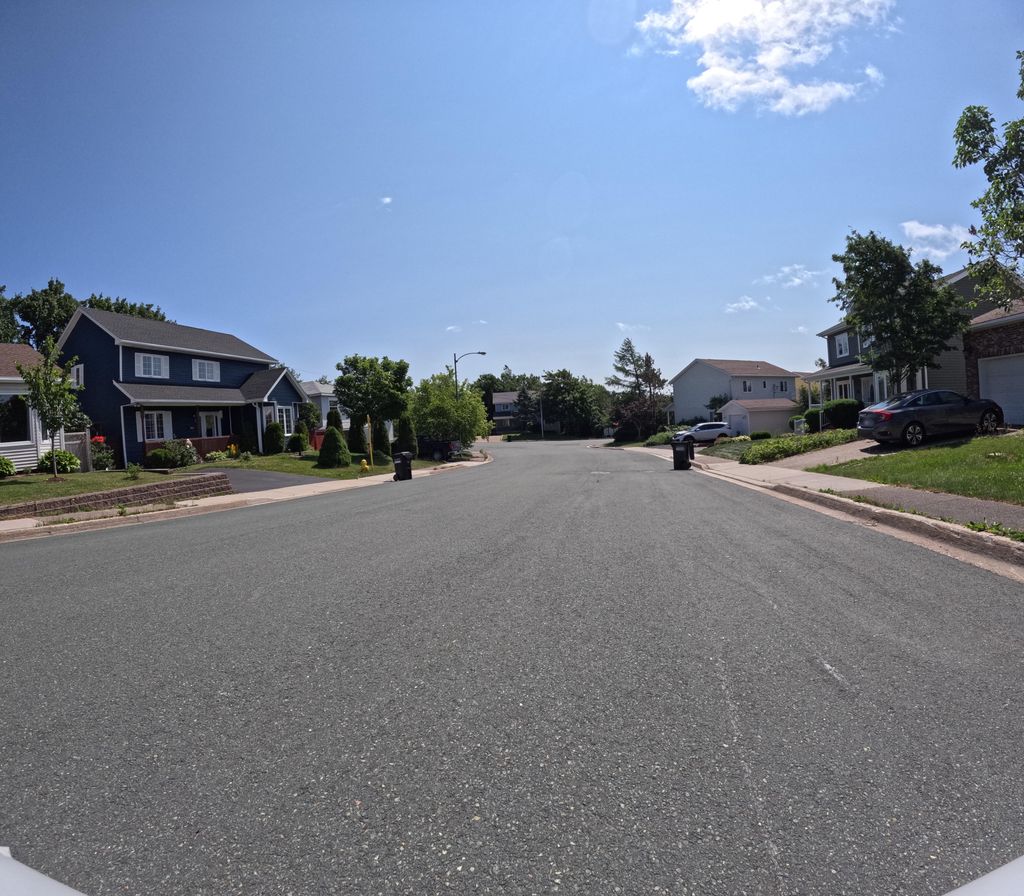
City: st_johns